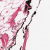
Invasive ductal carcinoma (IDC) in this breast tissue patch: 0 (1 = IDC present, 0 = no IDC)